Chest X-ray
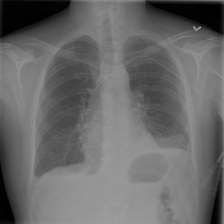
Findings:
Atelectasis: positive
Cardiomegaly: negative
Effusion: negative
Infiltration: negative
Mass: negative
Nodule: negative
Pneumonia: negative
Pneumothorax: positive
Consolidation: negative
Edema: negative
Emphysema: negative
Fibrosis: negative
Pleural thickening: negative
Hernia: negative